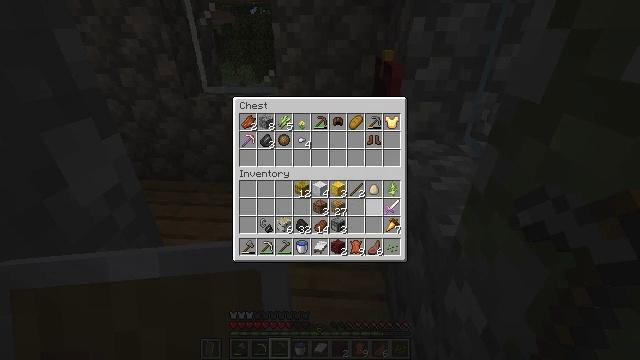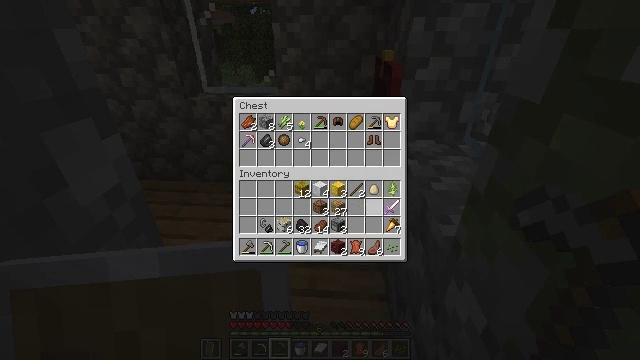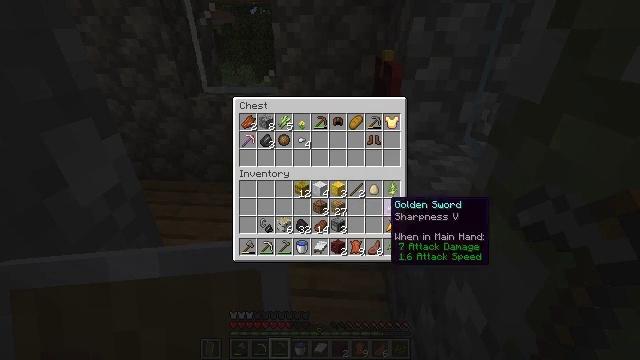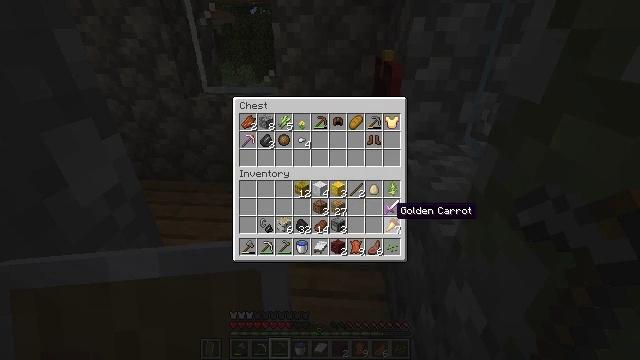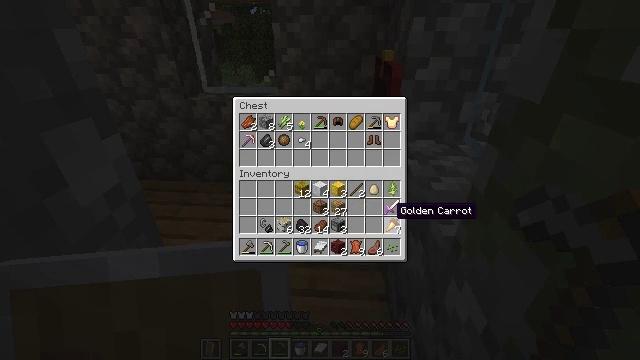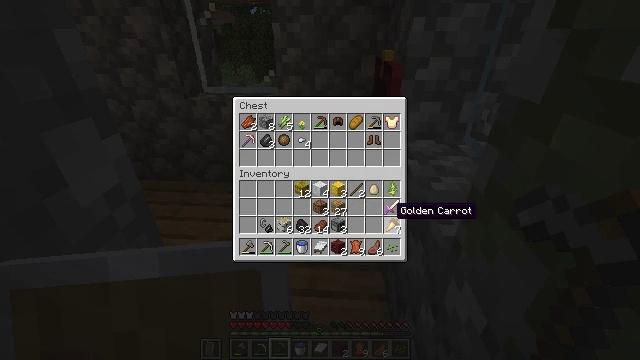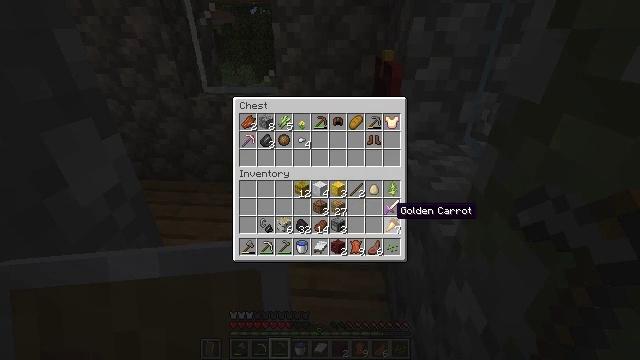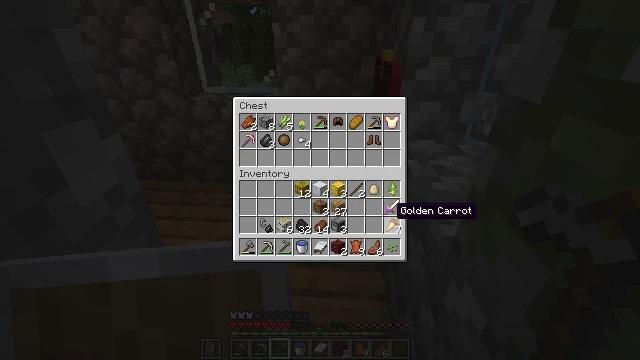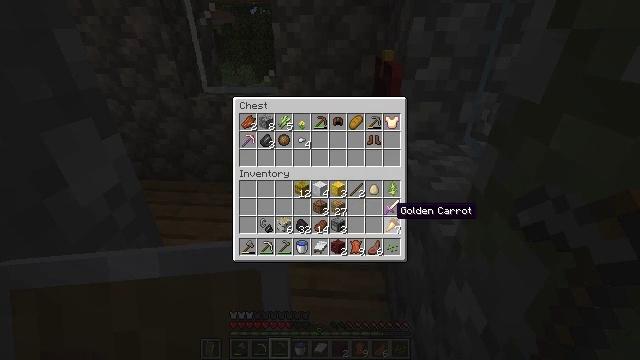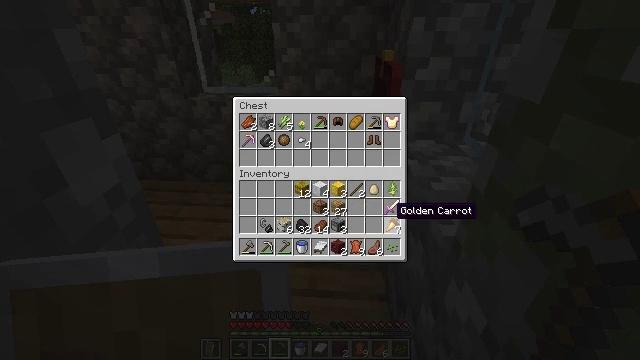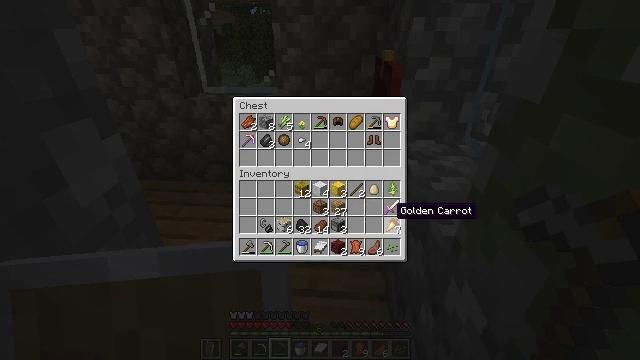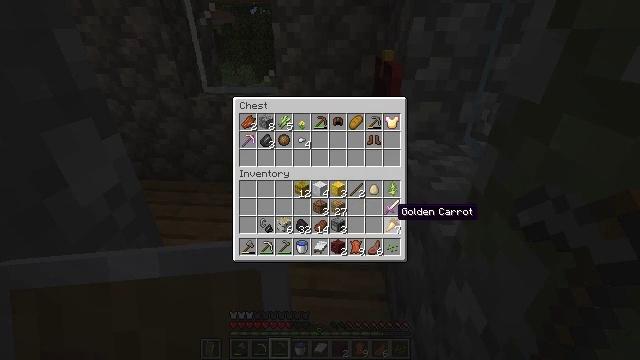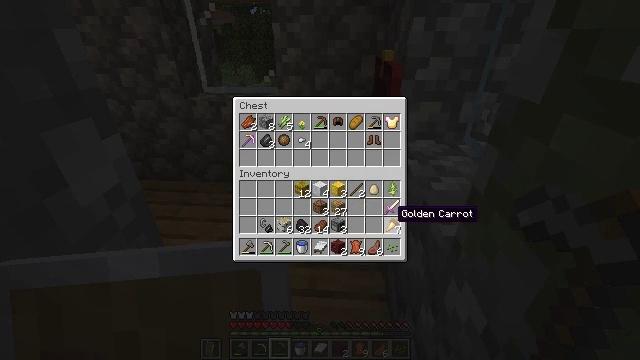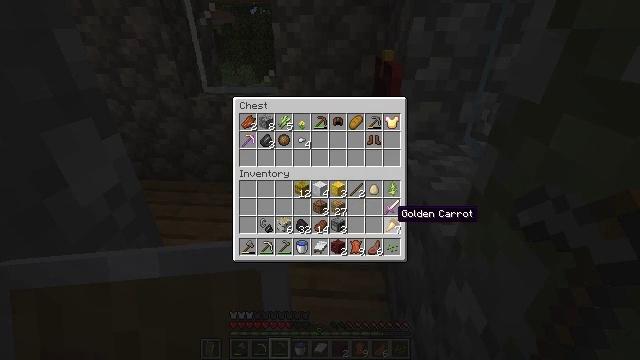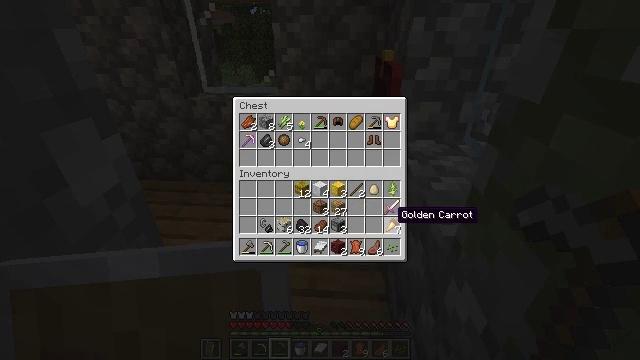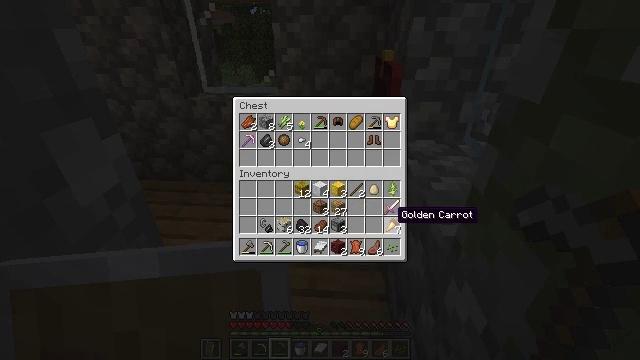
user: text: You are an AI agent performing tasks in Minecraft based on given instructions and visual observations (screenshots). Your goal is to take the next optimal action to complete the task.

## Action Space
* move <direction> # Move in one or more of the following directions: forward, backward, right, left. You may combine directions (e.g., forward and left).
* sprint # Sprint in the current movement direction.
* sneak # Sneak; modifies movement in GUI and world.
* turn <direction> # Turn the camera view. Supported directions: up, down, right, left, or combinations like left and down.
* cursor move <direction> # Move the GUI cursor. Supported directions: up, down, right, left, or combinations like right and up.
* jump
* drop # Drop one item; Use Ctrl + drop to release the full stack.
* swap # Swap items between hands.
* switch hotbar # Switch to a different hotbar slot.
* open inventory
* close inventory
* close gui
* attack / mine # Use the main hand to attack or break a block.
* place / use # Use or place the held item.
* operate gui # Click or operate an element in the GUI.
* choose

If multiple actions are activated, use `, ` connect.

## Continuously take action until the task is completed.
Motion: motion action
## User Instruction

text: Break the hay block to collect it.
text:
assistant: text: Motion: sneak
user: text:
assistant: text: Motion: sneak, cursor move right
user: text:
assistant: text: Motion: sneak
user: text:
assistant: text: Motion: sneak
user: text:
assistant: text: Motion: sneak
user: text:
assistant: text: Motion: sneak
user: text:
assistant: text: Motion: sneak
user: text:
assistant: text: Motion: sneak
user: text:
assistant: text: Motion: sneak
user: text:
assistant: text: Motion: sneak
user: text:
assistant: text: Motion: sneak
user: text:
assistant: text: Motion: sneak
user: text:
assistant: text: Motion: sneak
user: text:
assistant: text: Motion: sneak
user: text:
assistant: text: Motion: sneak
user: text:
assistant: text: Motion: sneak
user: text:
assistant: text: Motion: sneak
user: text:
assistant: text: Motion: sneak
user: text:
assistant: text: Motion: sneak
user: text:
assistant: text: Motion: sneak
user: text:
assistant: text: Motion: sneak
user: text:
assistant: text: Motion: sneak
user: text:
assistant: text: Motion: sneak, operate gui
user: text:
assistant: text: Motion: sneak, operate gui
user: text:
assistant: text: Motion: sneak, operate gui
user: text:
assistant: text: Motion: sneak
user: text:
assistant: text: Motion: sneak, cursor move up
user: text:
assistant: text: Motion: sneak, cursor move up
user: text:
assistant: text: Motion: sneak, cursor move up
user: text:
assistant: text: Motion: sneak